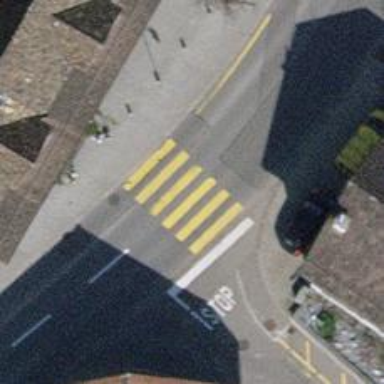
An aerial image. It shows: Uncontrolled zebra crossing on the road.